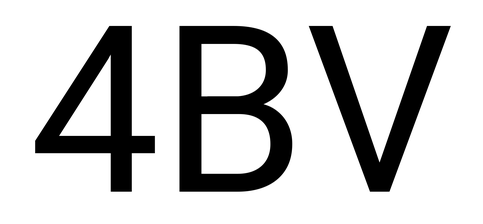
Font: Roboto_Regular